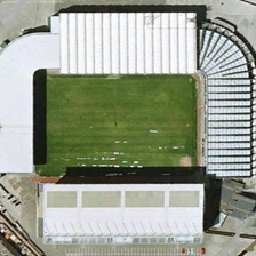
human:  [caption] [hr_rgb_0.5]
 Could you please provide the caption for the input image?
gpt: Outside the stadium are files of grey houses.

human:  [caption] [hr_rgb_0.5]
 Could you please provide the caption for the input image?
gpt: A gray roof is lined up outside the stadium.

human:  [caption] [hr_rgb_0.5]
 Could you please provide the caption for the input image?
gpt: Outside the stadium are rows of houses with grey roofs.

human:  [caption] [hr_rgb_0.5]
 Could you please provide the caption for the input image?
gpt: There is a row of grey roofs outside the stadium.

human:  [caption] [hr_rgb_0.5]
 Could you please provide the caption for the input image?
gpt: Outside the stadium are rows of gray ceilings.